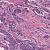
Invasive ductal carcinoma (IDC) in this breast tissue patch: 1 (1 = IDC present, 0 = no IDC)